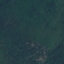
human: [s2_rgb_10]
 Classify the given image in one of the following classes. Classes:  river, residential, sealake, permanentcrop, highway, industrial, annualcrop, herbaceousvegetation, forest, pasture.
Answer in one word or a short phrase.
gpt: Forest